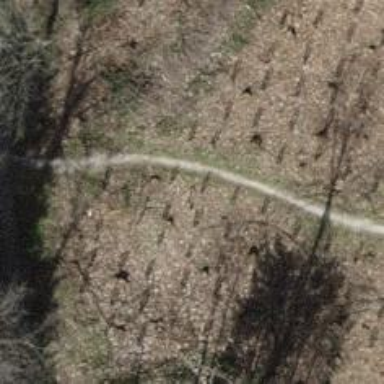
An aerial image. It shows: Path with grade 2 track type.